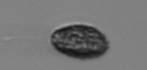
Label: Pseudochattonella_farcimen